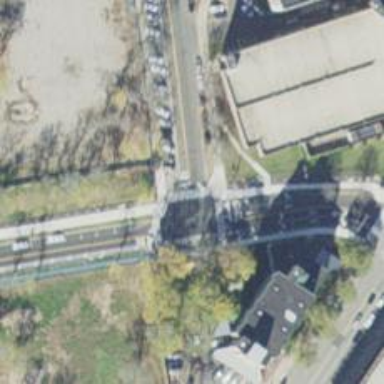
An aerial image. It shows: Marked crossing for cyclists on cycleway.